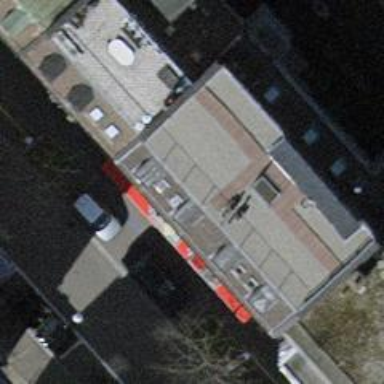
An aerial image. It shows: Asphalt street-side parking area.